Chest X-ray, AP view. Patient: 59 years old, sex F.
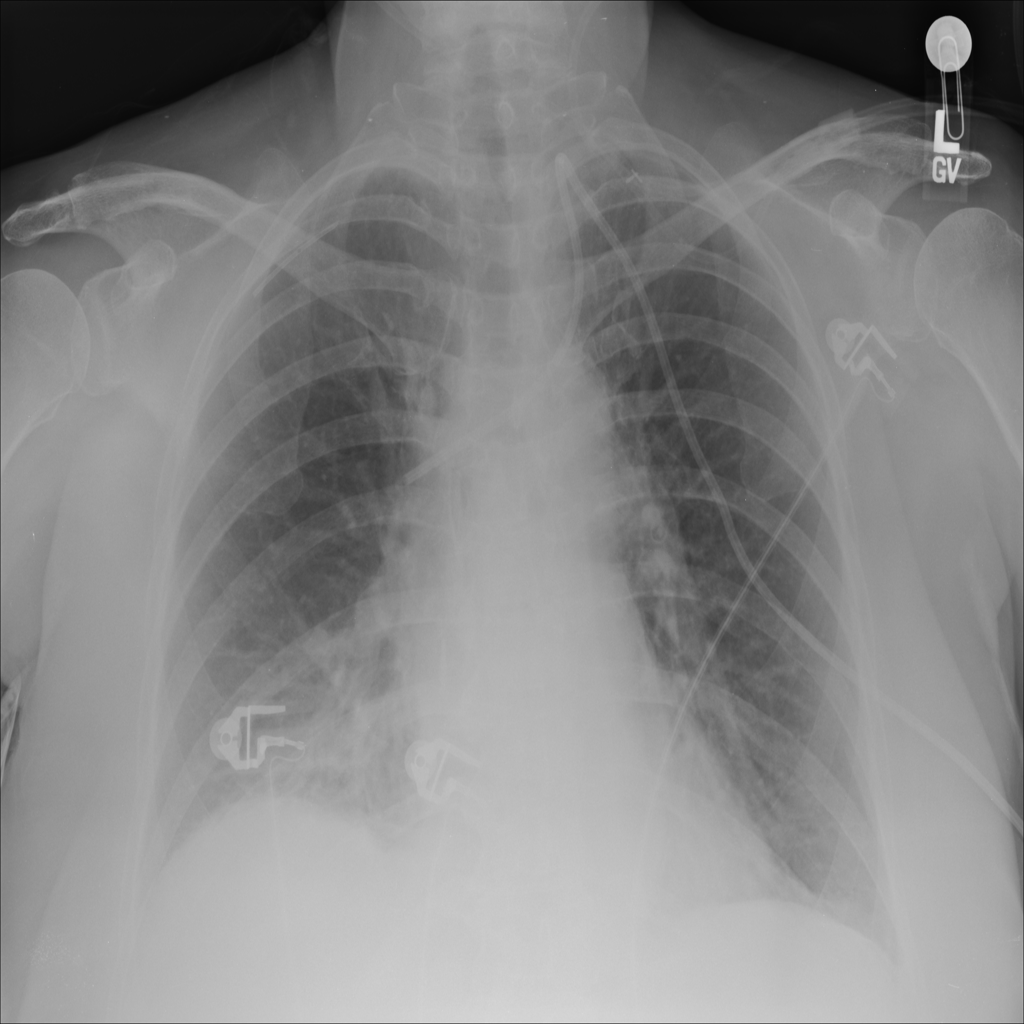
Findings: Effusion